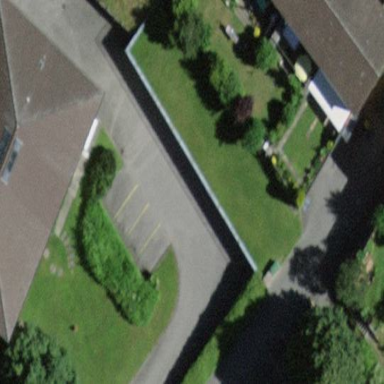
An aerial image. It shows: View of roof of building.